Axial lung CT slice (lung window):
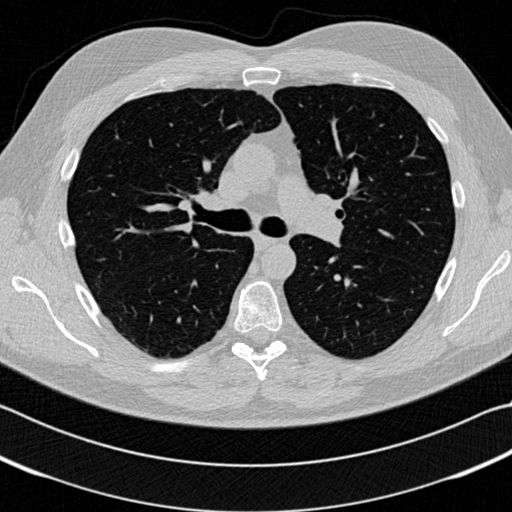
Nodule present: no